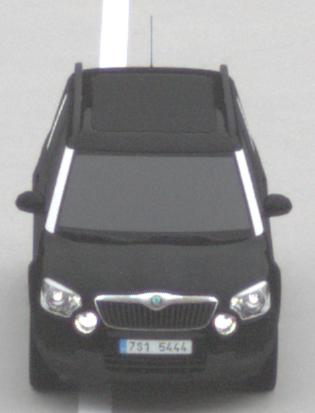
Make: Skoda
Model: Yeti 1.2 TSI
Detailed model: Yeti
Model produced from: 2009/11
Model produced until: 2011/10
Doors: 5
Color: black
Road condition: dry road
Daytime: midday
Contrast: low contrast